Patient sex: F
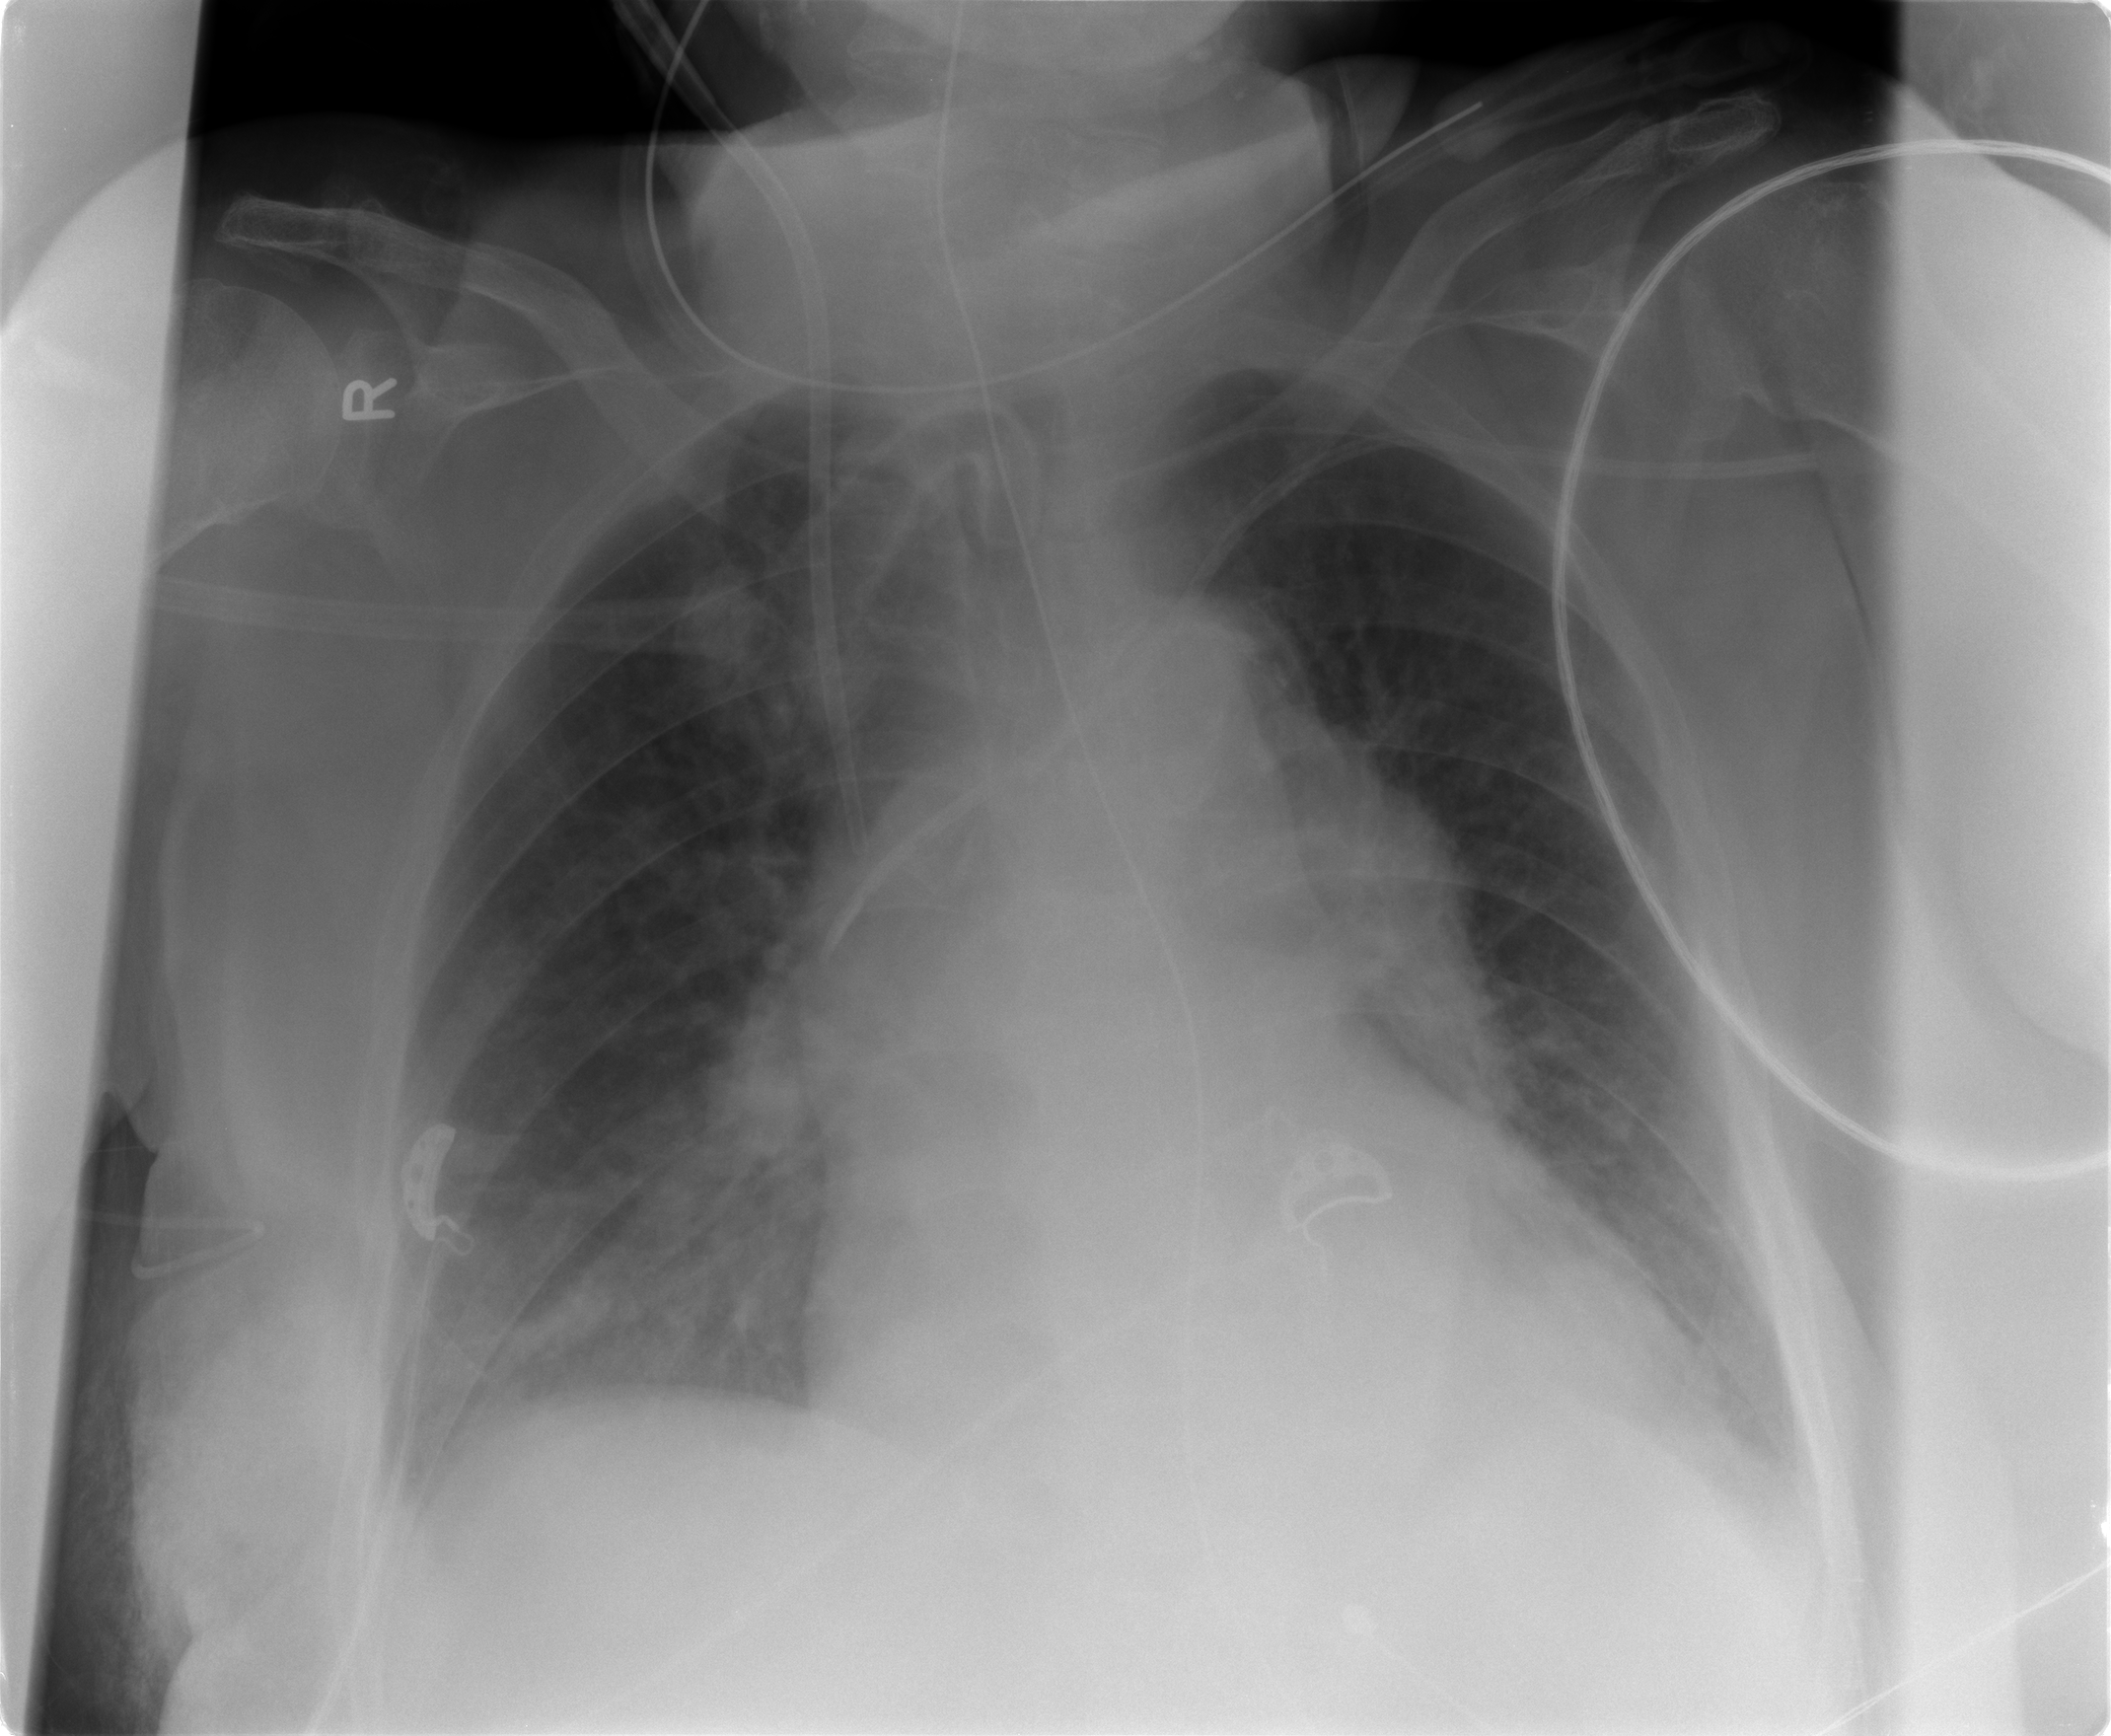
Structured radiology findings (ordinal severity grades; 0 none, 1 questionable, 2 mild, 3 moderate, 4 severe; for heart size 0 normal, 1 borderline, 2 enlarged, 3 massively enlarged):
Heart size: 3
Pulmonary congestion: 2
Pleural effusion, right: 2
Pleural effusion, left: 2
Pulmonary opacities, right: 2
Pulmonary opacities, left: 1
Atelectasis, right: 2
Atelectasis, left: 1